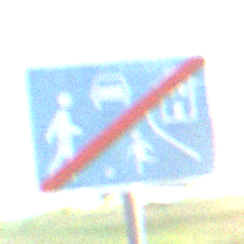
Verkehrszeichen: EndeVerkehrsberuhigterBereich
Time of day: Night
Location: Outdoor (Nature)
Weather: Clear
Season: NotSpecified
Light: Natural